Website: macys
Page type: delivery-shipping
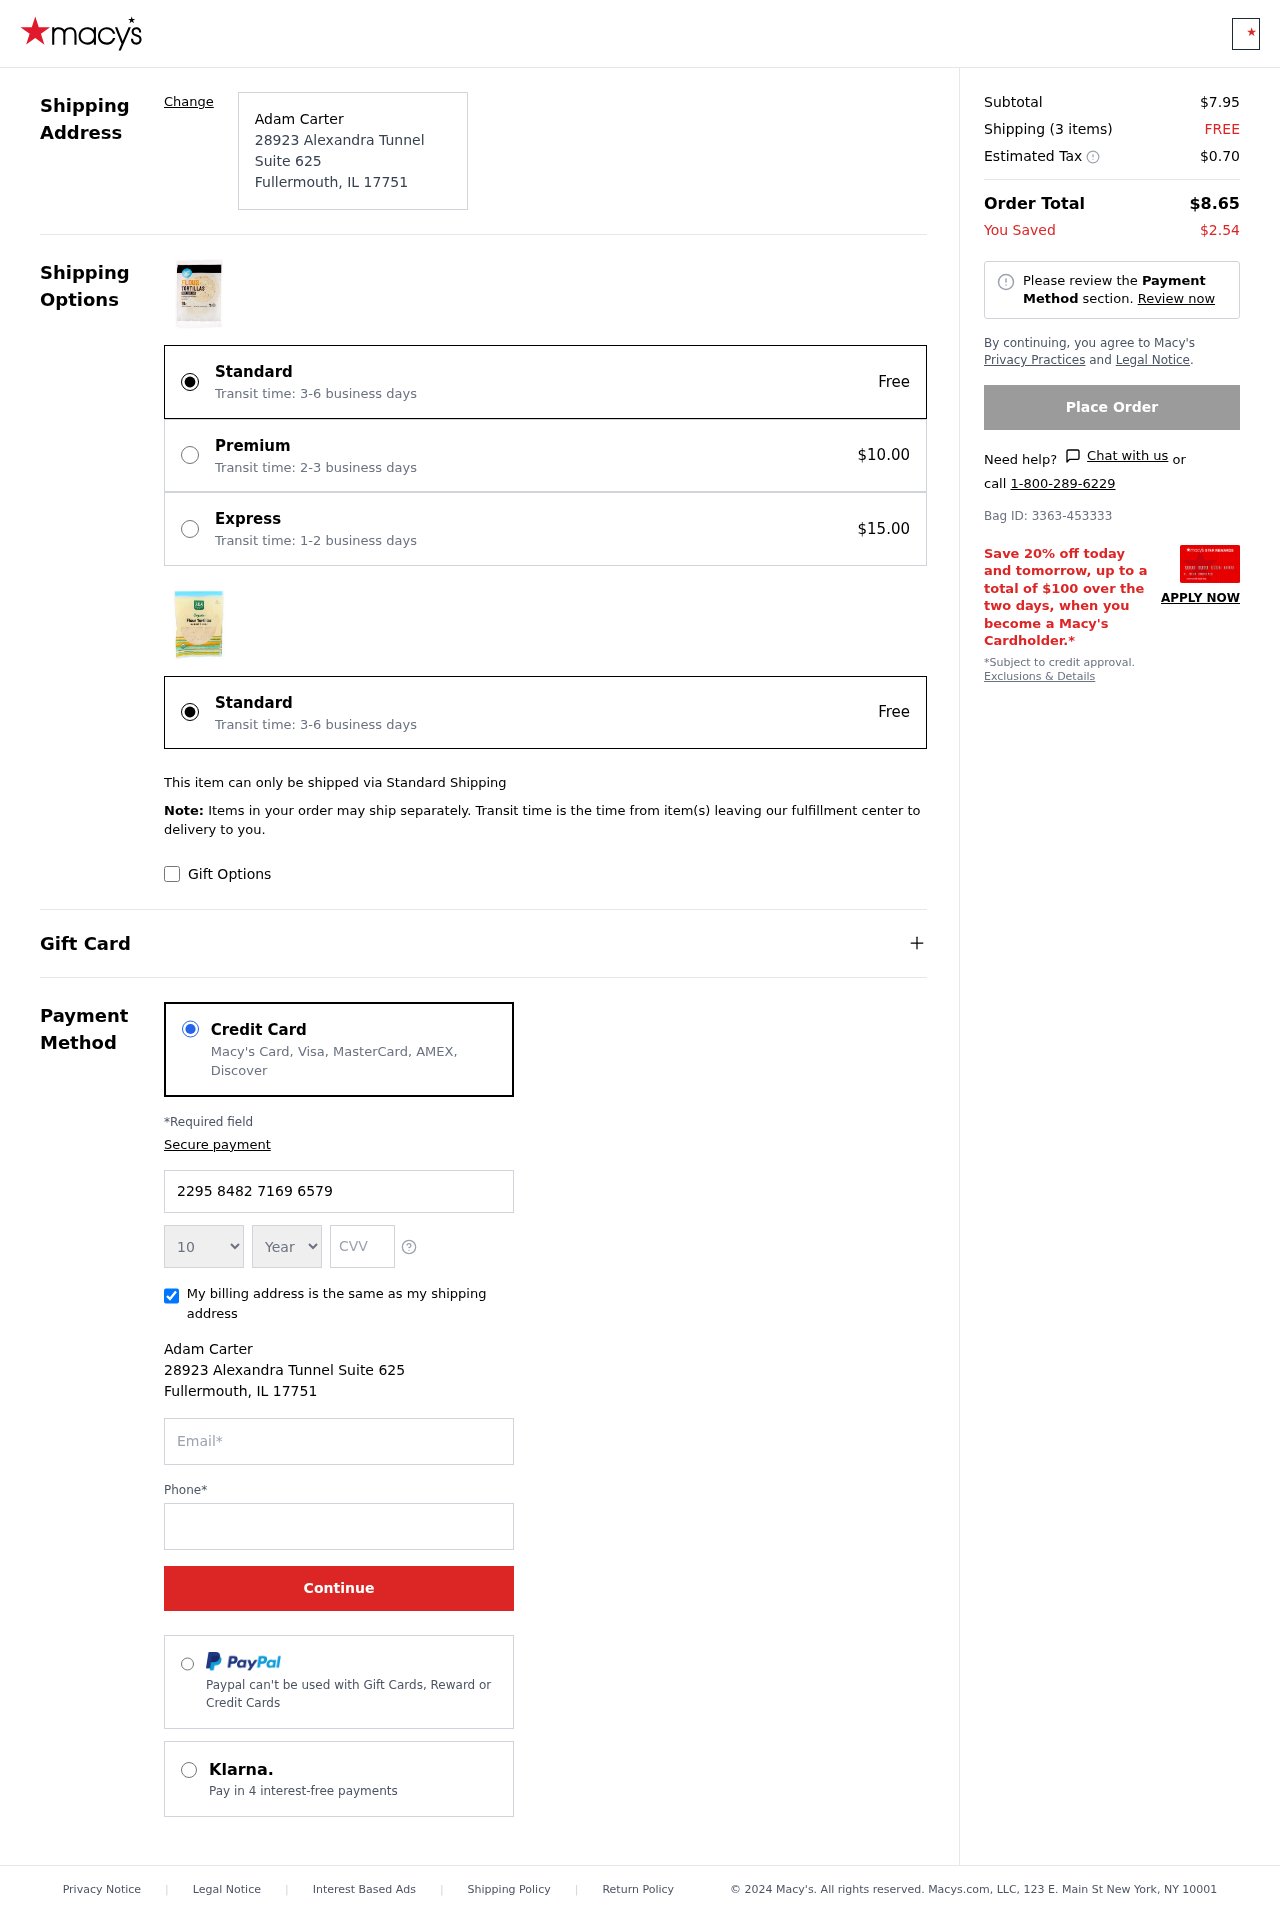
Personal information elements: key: PII_CARD_EXPIRY_MONTH
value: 10
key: PII_CARD_EXPIRY_YEAR
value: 29
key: PII_CITY
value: Fullermouth
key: PII_CITY_STATE_ZIP
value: Fullermouth, IL 17751
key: PII_FULLNAME
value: Adam Carter
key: PII_POSTCODE
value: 17751
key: PII_STATE_ABBR
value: IL
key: PII_STREET
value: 28923 Alexandra Tunnel Suite 625
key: PII_CARD_NUMBER
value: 2295 8482 7169 6579
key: PII_CARD_CVV
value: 794
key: PII_EMAIL
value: adam.carter@hotmail.com
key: PII_PHONE
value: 8987619970
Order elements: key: ORDER_SUBTOTAL
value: $7.95
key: ORDER_NUM_ITEMS
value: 3
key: ORDER_SHIPPING_COST
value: FREE
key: ORDER_TAX
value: $0.70
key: ORDER_TOTAL
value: $8.65
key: ORDER_SAVINGS
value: $2.54
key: ORDER_BAG_ID
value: Bag ID: 3363-453333